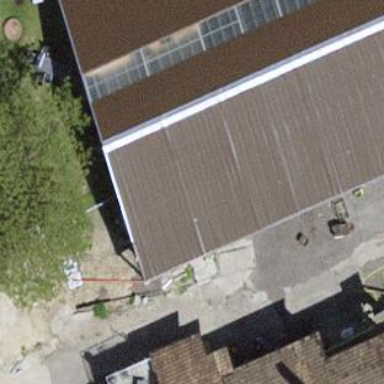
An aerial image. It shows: Building.